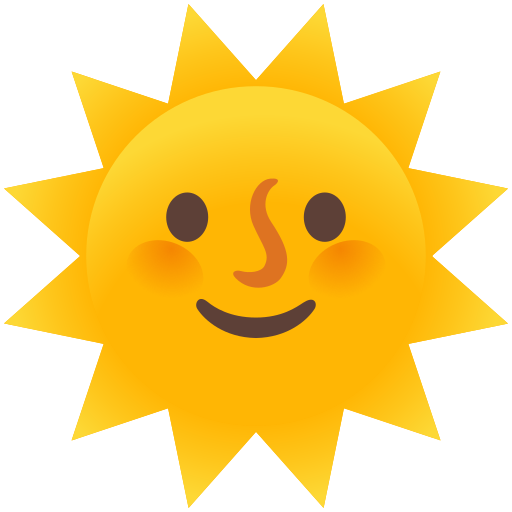
Emoji: 🌞